Question: I don't speak Arabic, but I need specific support for Arabic on our web. I need parts of Arabic words to be in a '<span>' with a different style than the rest of word. When I type two characters 'sh' and 's', they are composed into word 'shs', but when I use HTML markup
'''
<span>sh</span>s
'''
these letters are not concatenated right in the output.

In the picture, desired output is on second line, actual output is on first line.
It works on Firefox, but does not work in Chrome/Safari.
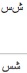
Answer: Insert a zero-width joiner (e.g. using the entity reference '&zwj;') at the end of the 'span' element content: '<span>sh&zwj;</span>s'.
More generally, the zero-width joiners at the start and end of each 'span' element as well as (just to be more sure) before and after each 'span' element, in situations where the text should have cursive (joining) behavior and 'span' may break it.
The issue is discussed and illustrated on the <URL> page by Andreas Prilop.
Unfortunately, it seems that even '&zwj;' does not help on current versions of WebKit browsers. They seem to treat HTML markup as breaking joining behavior, no matter what.
As described in @NasserAl-Wohaibi's comment, the new problem can be solved by using '&zwj;' twice. However, in current Safari (5.1.7) for Windows, it does not help; in fact, it displays even 'sh&zwj;s' wrong whereas without the joiner, it shows 'shs' correctly.